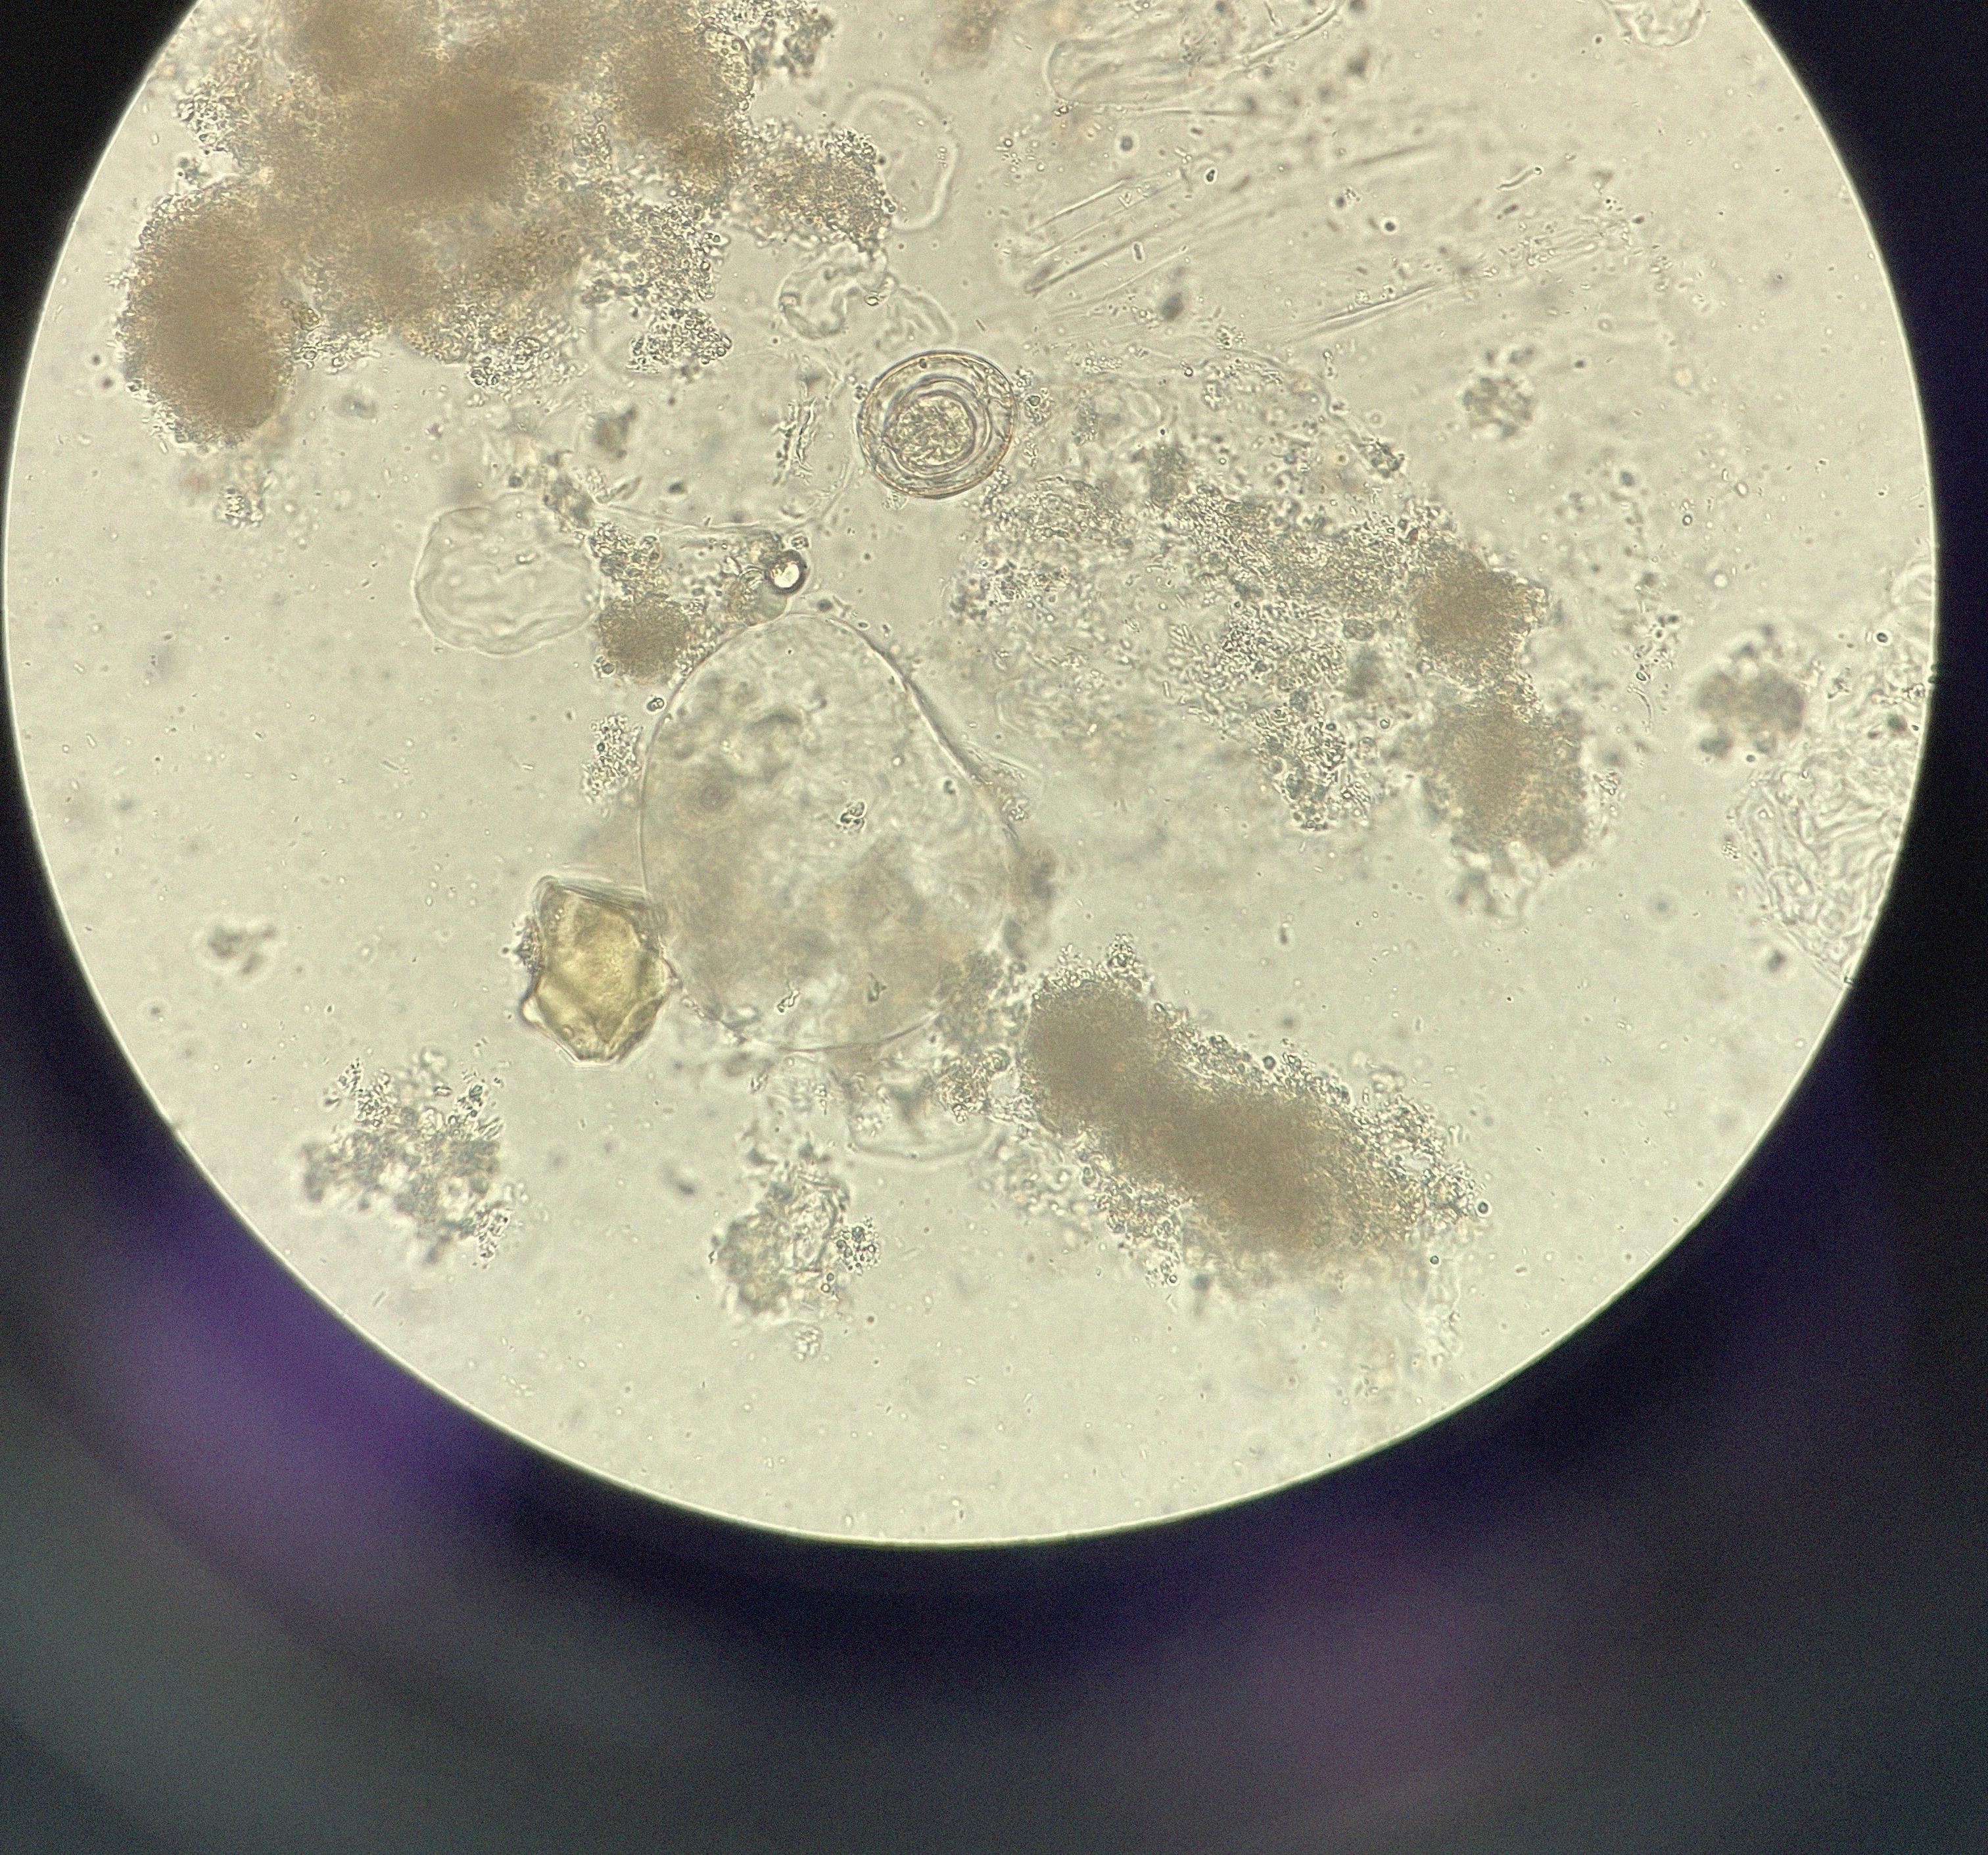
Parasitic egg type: Hymenolepis nana